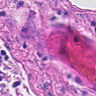
Metastatic tissue present: no